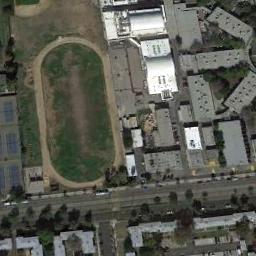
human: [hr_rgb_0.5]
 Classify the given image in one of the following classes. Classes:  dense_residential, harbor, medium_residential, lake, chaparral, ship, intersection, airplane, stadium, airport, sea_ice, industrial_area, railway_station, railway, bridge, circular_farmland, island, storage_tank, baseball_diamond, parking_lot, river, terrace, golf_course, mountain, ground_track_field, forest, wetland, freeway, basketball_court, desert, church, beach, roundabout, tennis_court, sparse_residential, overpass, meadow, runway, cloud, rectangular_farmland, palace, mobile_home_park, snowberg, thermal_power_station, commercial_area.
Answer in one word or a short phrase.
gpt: ground_track_field